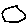
Label: moon